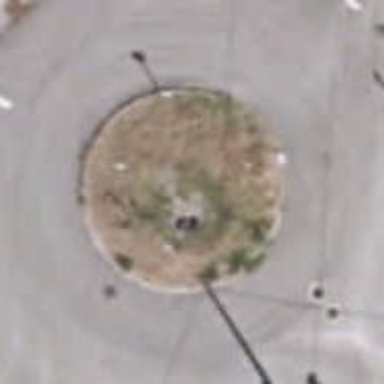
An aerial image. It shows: Residential road with roundabout.